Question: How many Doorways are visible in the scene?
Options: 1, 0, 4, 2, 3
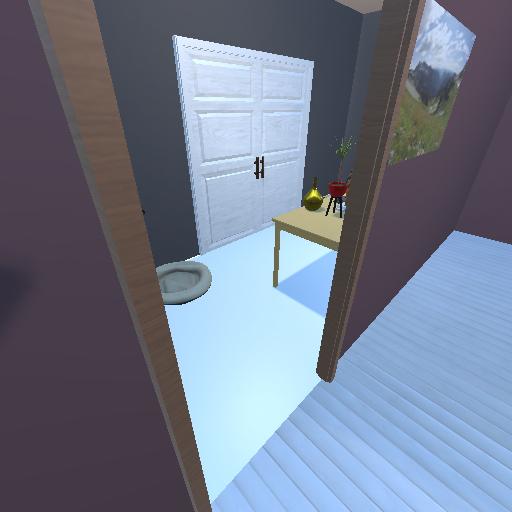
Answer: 1